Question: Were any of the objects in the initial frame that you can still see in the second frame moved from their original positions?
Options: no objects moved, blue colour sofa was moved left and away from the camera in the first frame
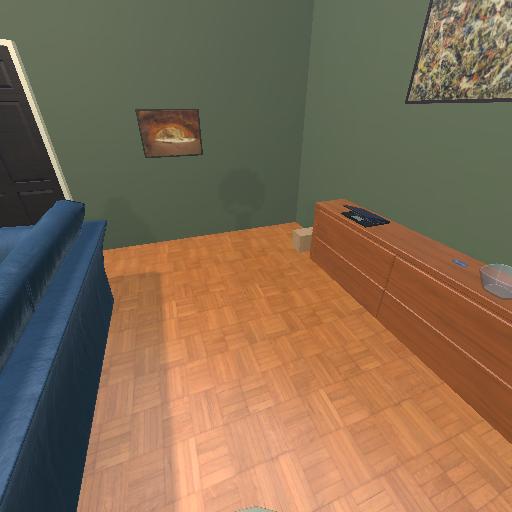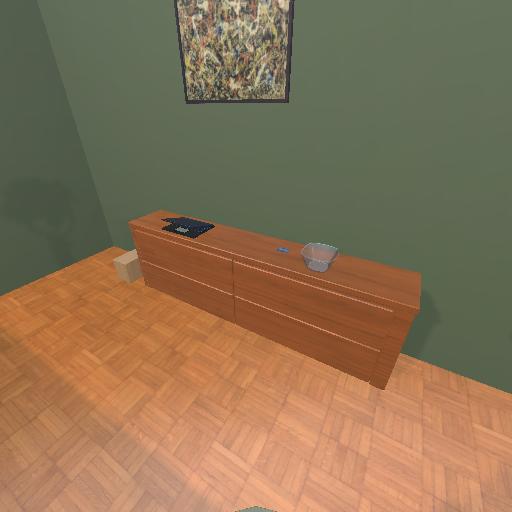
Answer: no objects moved